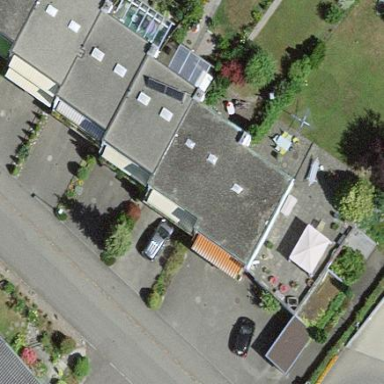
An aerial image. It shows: Flat roof terrace building.